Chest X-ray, AP view. Patient: 86 years old, sex M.
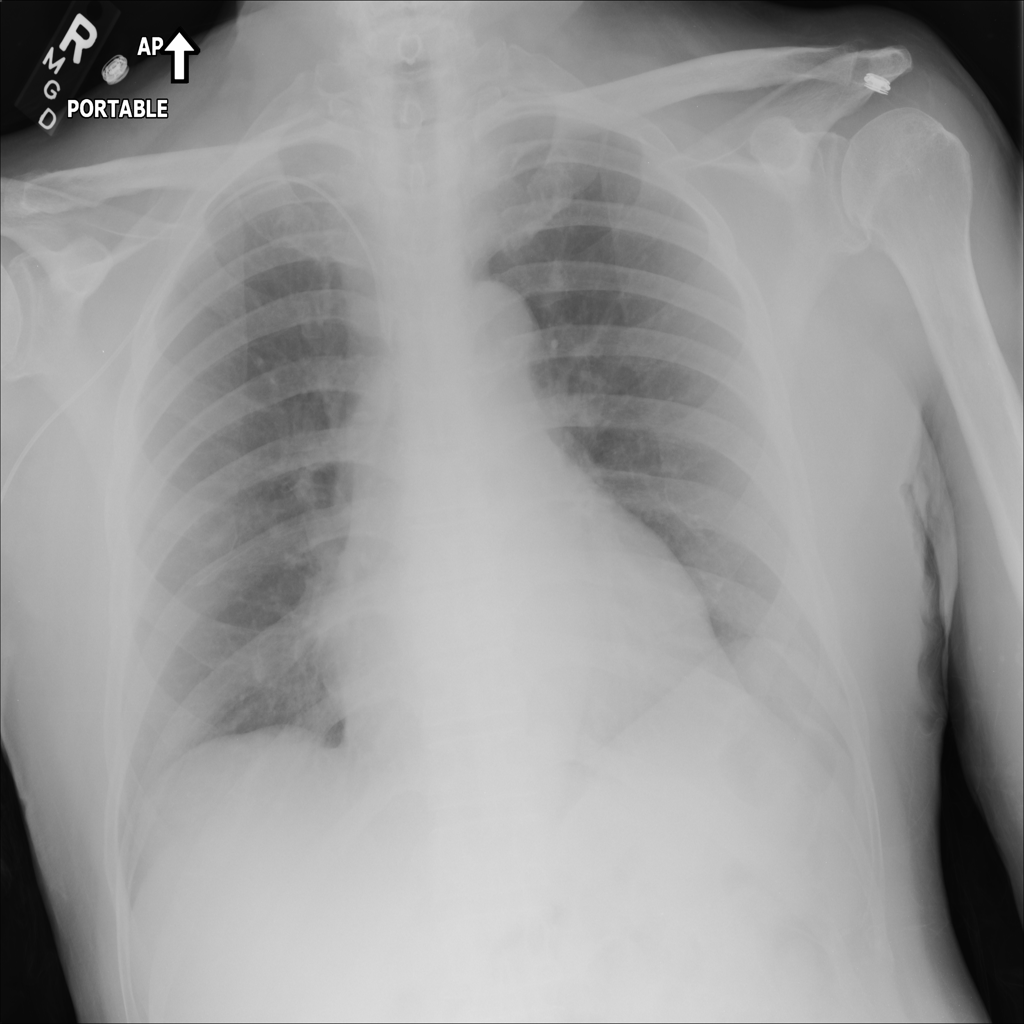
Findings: No Finding